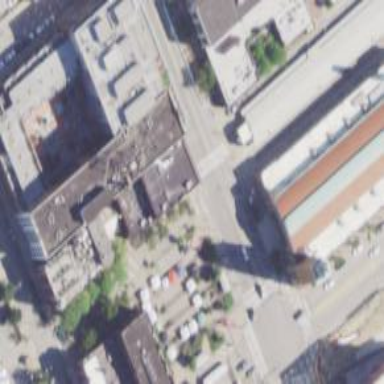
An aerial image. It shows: Mixed-use building.